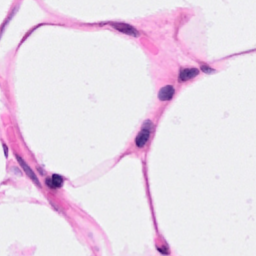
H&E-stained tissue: Breast